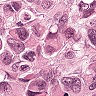
Metastatic tissue present: yes